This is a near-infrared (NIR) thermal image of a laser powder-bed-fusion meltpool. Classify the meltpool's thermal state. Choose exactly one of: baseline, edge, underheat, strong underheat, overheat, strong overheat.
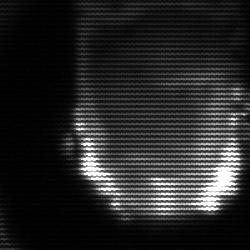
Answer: baseline